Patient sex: M
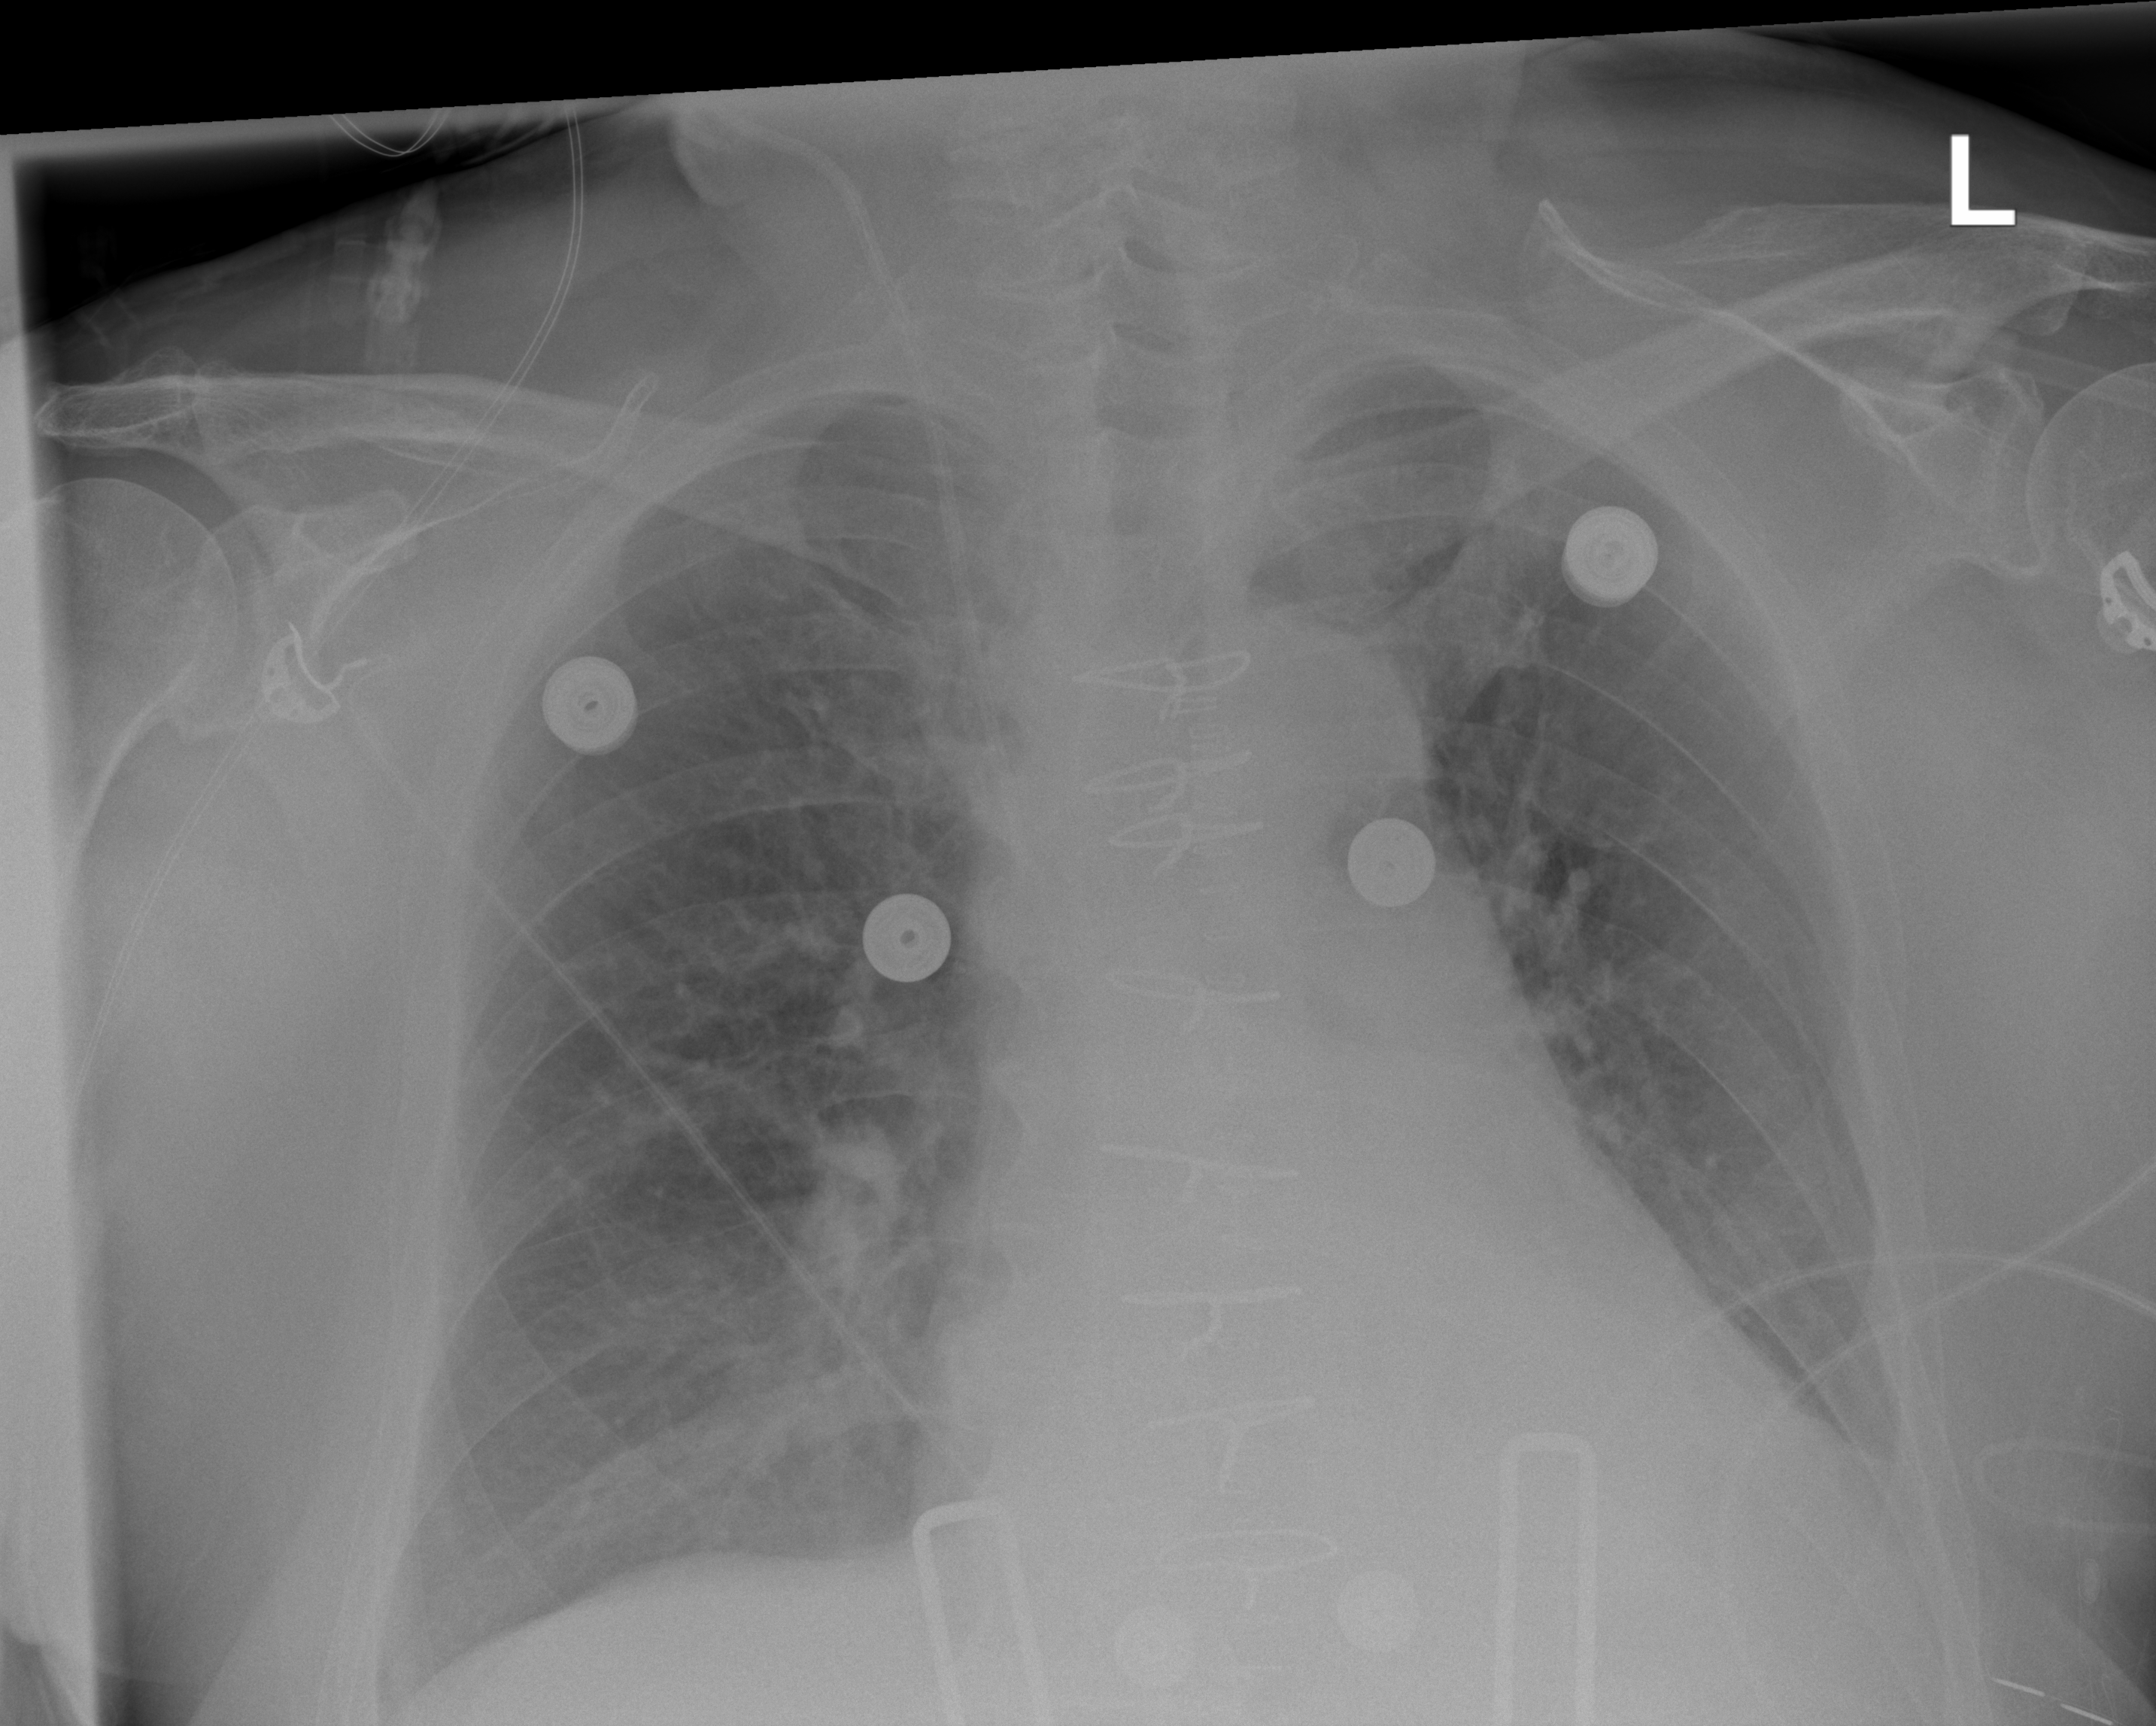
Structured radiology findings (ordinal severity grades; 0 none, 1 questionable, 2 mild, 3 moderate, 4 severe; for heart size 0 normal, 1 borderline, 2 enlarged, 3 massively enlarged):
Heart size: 1
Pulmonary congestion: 2
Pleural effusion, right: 2
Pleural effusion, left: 2
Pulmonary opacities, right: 0
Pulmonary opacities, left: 1
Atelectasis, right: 0
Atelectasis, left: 2